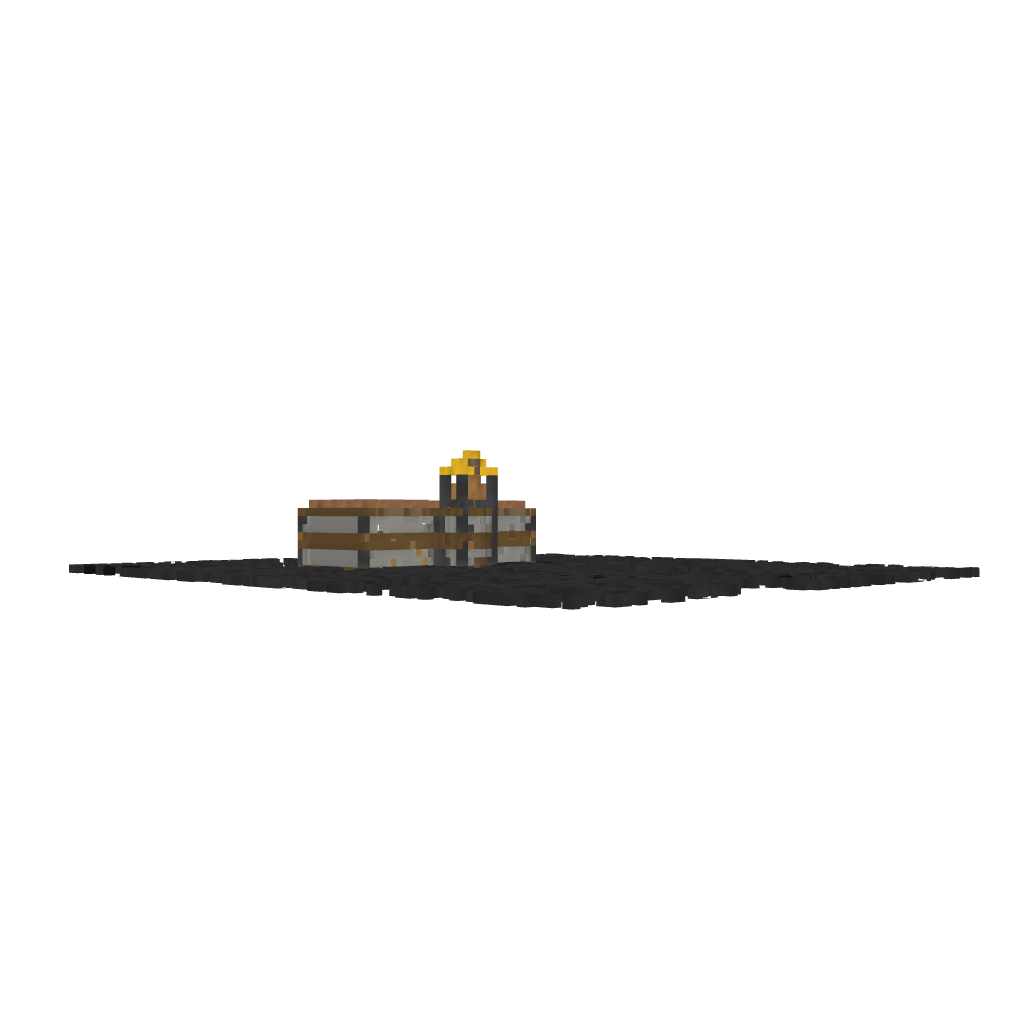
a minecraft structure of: Old Schoolhouse (APOC)